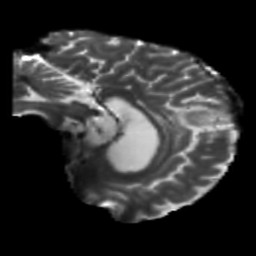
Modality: T2w
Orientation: sagittal
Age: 61
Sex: male
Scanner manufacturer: siemens
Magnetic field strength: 3 T
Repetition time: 5.47 s
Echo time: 0.0854 s